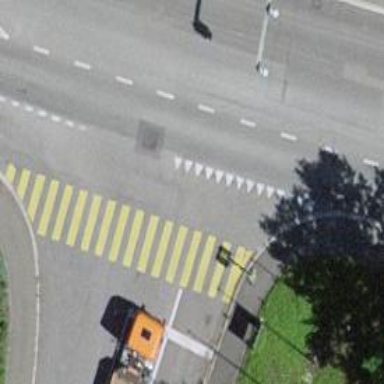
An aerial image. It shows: Zebra crossing on the road.